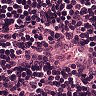
Metastatic tissue present: no